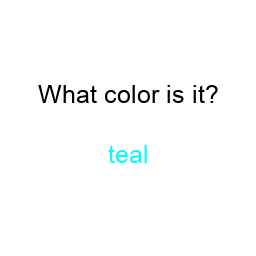
Color: cyan
Color name shown: teal
Background color: white
Question text color: black